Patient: sex F, age 76
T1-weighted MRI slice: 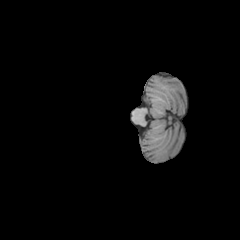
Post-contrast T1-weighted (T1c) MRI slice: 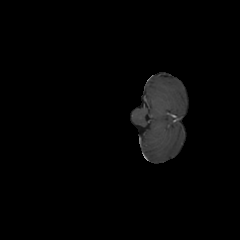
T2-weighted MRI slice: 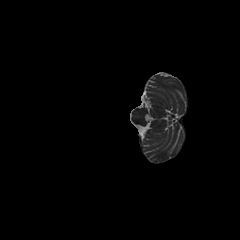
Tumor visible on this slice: no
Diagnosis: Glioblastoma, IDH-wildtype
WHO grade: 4